Question: I am using <URL>, which causes XML parsing error.

I am already tried answers from <URL>, without success.
The converted XML <URL>.
Thanks for any help!
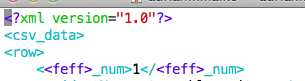
Answer: Your input file has BOM (byte-order mark) characters, and Python doesn't strip them automatically when file is encoded in utf8. See: <URL>
'''
>>> s = 'ABC'
>>> s.decode('utf8')
u'ABC'
>>> s.decode('utf-8-sig')
u'ABC'
'''
So for your specific case, try something like
'''
from io import StringIO
s = StringIO(open(csvFile).read().decode('utf-8-sig'))
csvData = csv.reader(s)
'''
Very terrible style, but that script is a hacked together script anyway for a one-shot job.